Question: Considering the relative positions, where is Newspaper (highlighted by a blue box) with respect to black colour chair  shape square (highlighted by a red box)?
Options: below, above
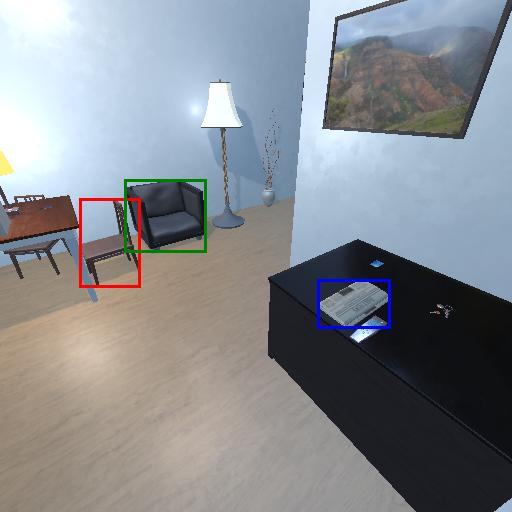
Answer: below